Interaction volume radius: 5 \u00c5
Interaction volume height: 20 \u00c5
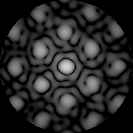
Disorder parameter: 0.3448